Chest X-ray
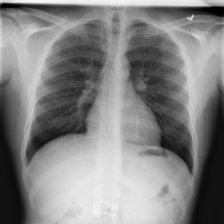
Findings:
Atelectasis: negative
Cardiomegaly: negative
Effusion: negative
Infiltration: negative
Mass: negative
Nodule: negative
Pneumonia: negative
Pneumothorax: negative
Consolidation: negative
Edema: negative
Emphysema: negative
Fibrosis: negative
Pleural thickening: negative
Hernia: negative